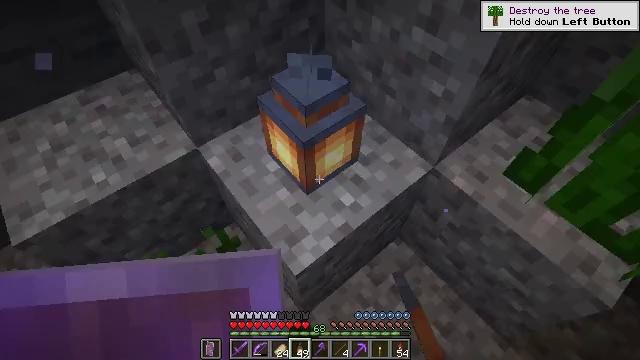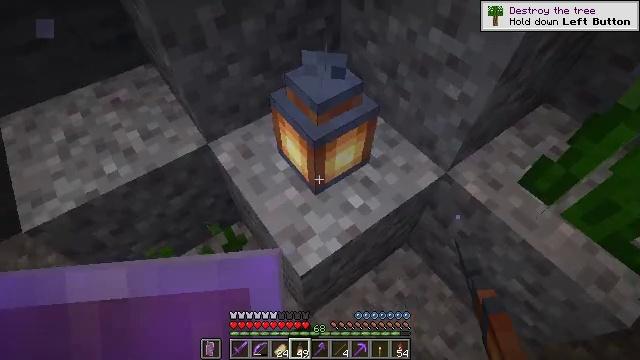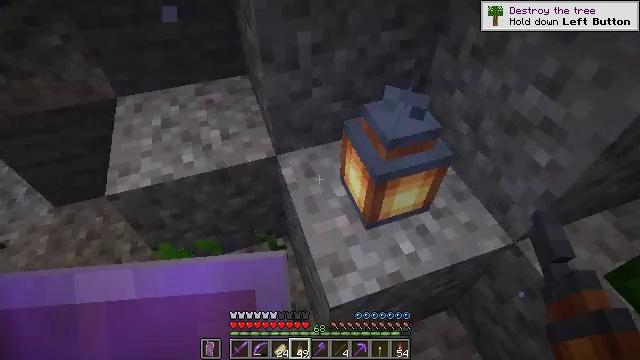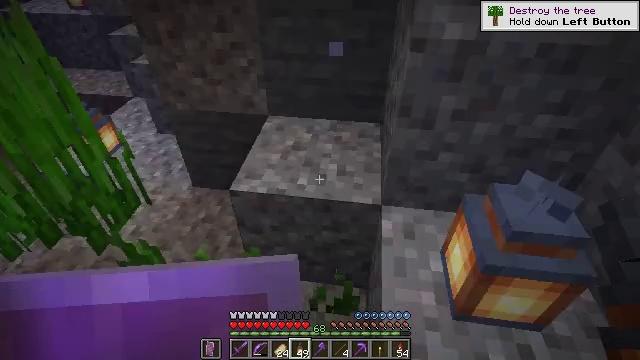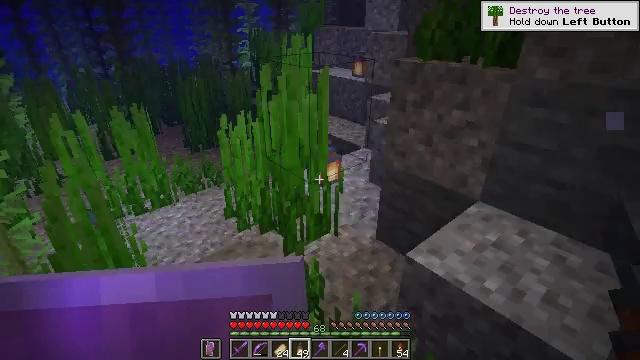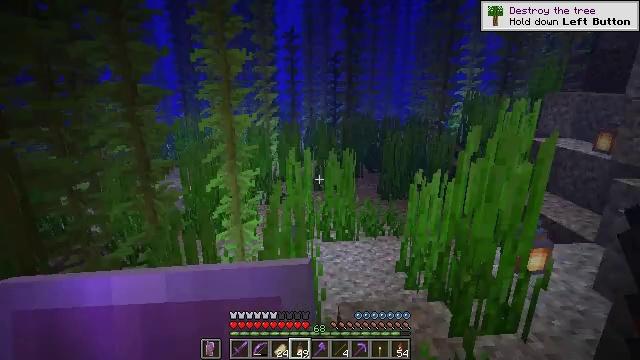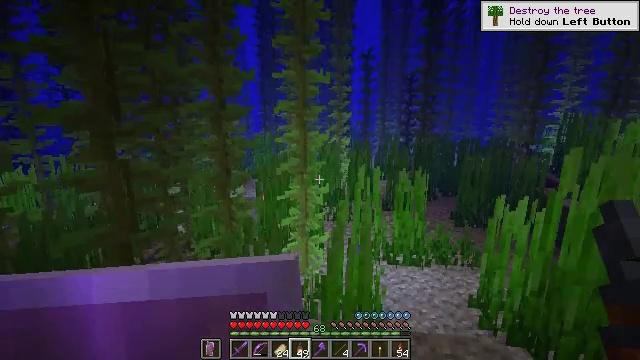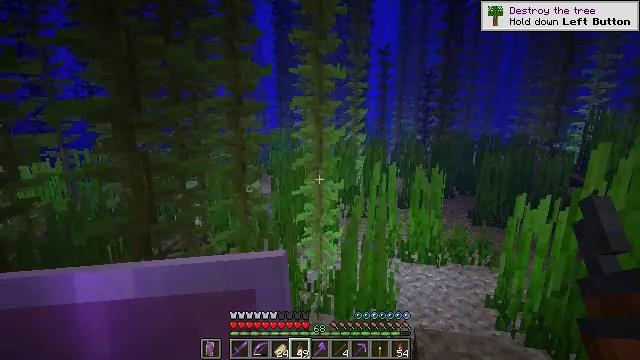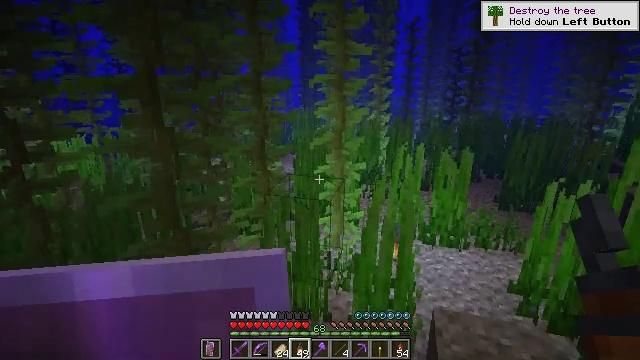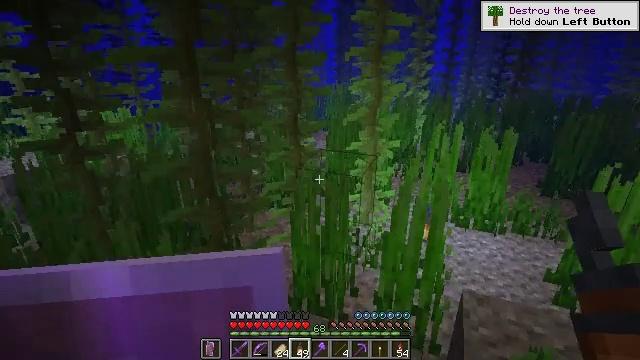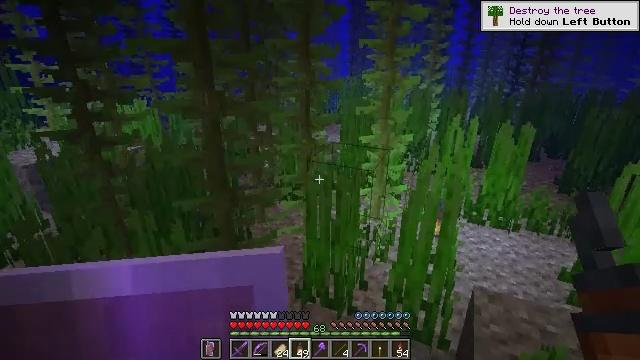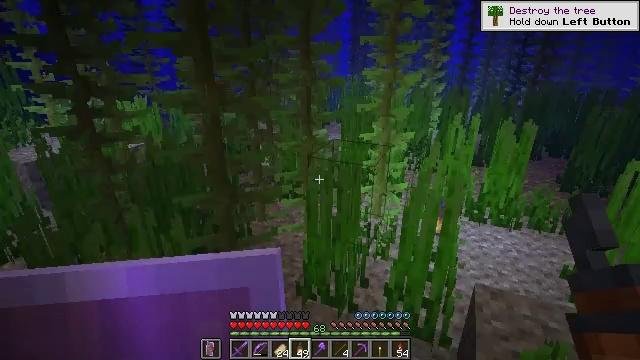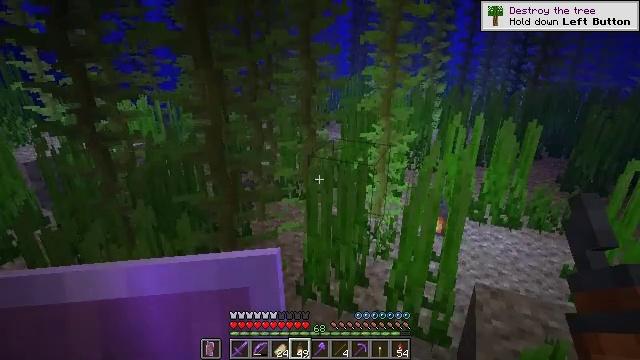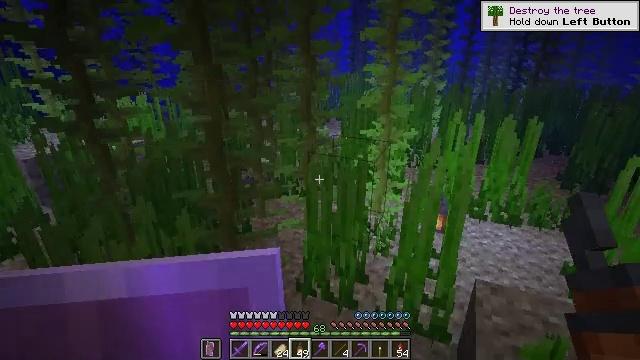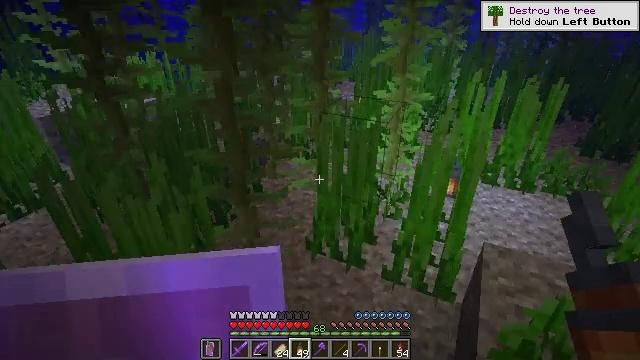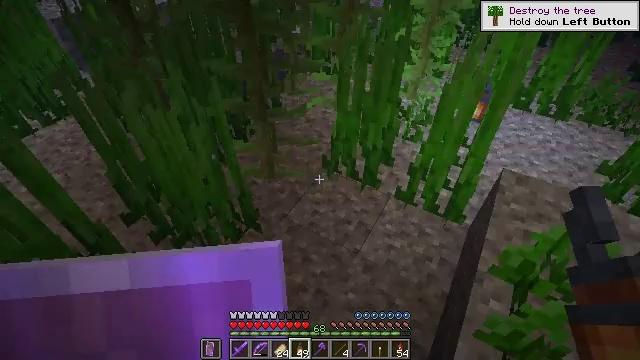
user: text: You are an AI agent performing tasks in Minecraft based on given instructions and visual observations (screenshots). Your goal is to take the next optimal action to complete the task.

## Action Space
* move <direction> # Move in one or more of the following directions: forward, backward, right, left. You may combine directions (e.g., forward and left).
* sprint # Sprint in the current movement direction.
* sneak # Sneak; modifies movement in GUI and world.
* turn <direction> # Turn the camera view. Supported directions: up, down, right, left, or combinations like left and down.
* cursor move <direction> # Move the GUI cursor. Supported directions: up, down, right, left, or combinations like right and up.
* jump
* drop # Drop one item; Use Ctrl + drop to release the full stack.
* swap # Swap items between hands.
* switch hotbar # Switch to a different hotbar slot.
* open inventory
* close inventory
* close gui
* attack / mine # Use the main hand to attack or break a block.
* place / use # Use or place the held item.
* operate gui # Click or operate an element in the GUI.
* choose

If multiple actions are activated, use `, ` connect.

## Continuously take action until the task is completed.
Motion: motion action
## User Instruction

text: Gather kelp plant by attacking it underwater.
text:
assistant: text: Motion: turn left
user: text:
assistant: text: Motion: turn left and up
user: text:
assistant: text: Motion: turn left and up
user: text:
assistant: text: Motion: turn left and up
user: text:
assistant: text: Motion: turn left and up
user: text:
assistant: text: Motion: turn left and up
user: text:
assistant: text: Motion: turn left
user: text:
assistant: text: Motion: turn left and down
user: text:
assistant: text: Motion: turn left and down
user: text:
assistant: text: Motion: turn left and down
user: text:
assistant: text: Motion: no_op
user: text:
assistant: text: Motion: no_op
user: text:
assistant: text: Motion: no_op
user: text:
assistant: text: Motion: turn left and down
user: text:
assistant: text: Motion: turn left and down
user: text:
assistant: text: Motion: move forward, turn left and down
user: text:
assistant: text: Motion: move forward, turn left and down
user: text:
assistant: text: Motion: move forward, turn left and down
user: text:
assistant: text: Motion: move forward, turn left and down
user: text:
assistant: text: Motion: turn left and down
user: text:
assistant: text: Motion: no_op
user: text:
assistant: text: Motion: no_op
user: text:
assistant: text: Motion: no_op
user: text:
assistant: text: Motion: no_op
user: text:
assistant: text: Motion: no_op
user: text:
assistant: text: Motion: no_op
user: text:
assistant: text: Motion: turn left and up
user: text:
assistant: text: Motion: no_op
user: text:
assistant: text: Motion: no_op
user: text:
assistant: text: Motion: no_op